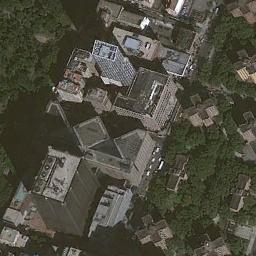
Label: commercial_area